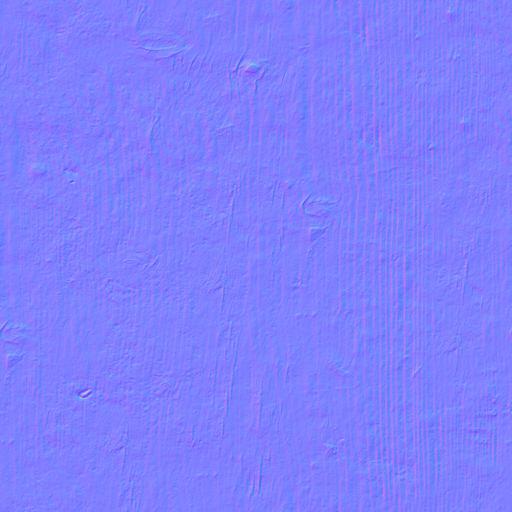
brown dark raw rough wood wooden